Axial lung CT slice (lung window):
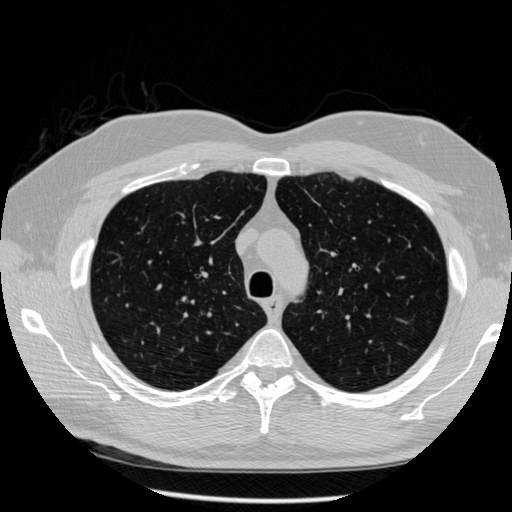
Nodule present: no